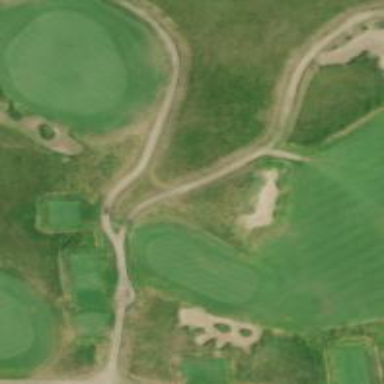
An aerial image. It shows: Footway that doubles as golf path.